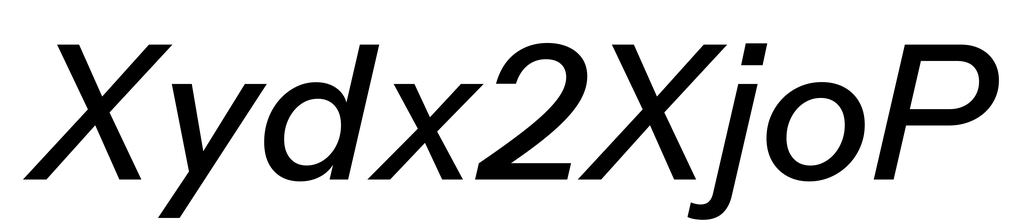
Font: InstrumentSans-Italic_Medium_Italic